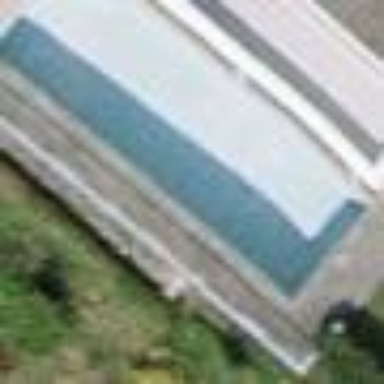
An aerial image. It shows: Swimming pool located in leisure land.